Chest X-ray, PA view. Patient: 50 years old, sex F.
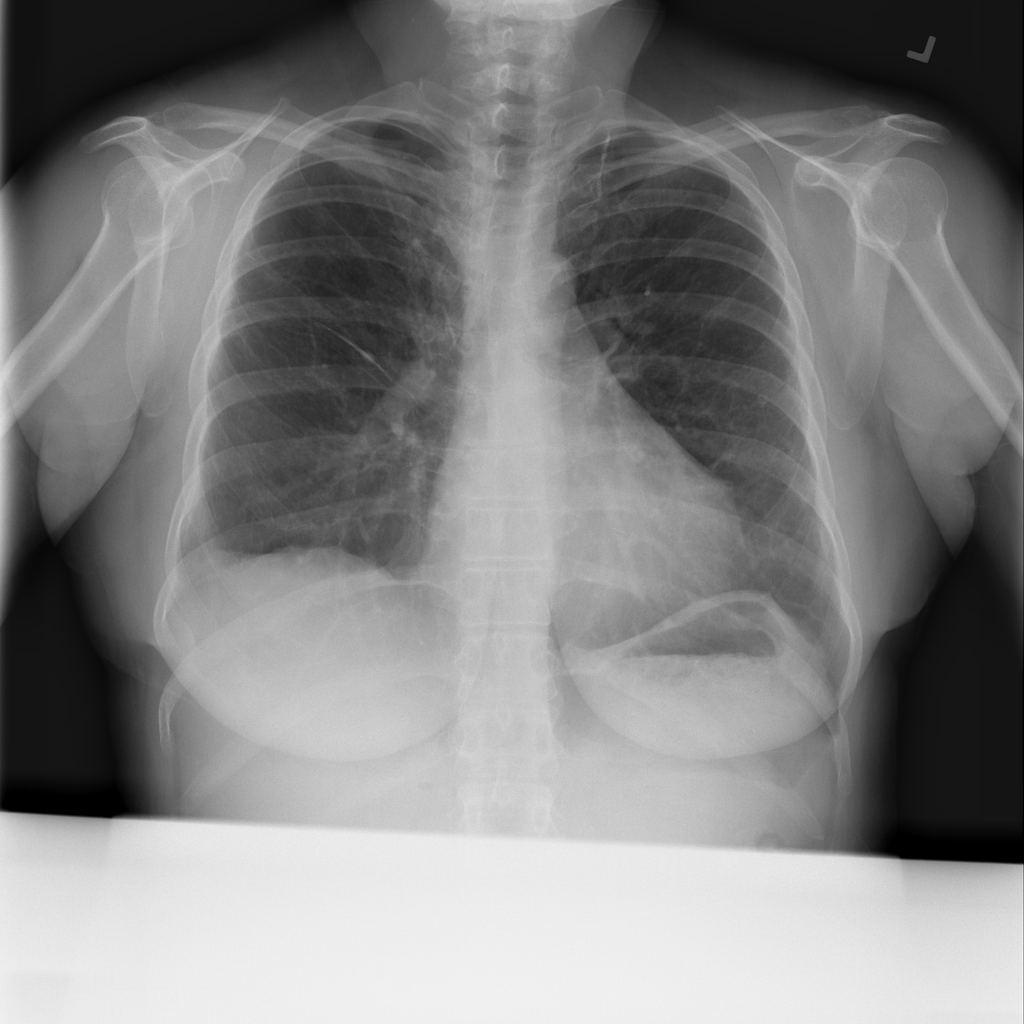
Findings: No Finding